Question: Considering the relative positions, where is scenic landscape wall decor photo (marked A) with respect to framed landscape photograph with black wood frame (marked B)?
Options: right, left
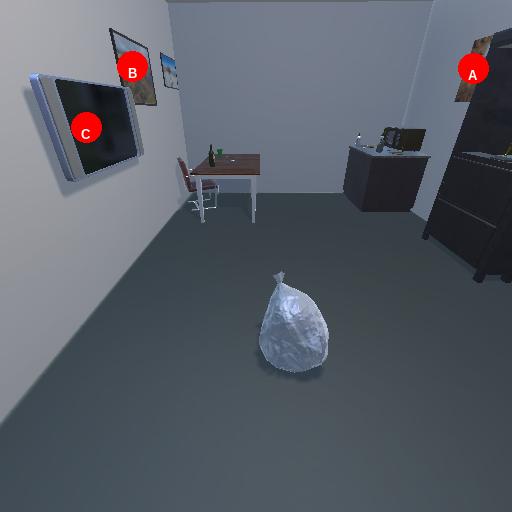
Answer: right